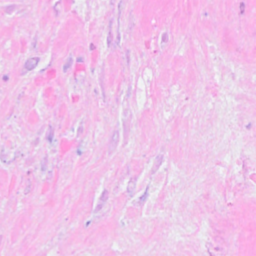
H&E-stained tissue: Breast